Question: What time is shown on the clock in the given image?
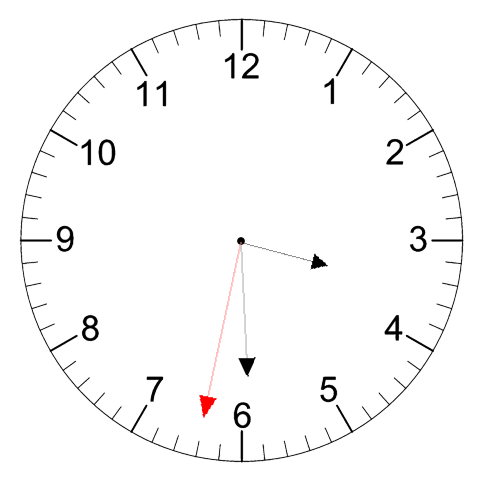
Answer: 03:29:32